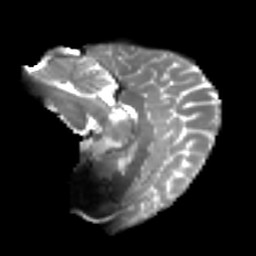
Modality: T2w
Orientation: sagittal
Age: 55
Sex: female
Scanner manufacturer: ge
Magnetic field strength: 3 T
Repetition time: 7.8 s
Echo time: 0.0609 s